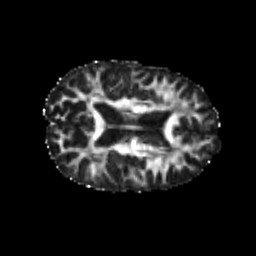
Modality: FA
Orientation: axial
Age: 21
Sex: male
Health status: healthy
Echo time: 0.074 s